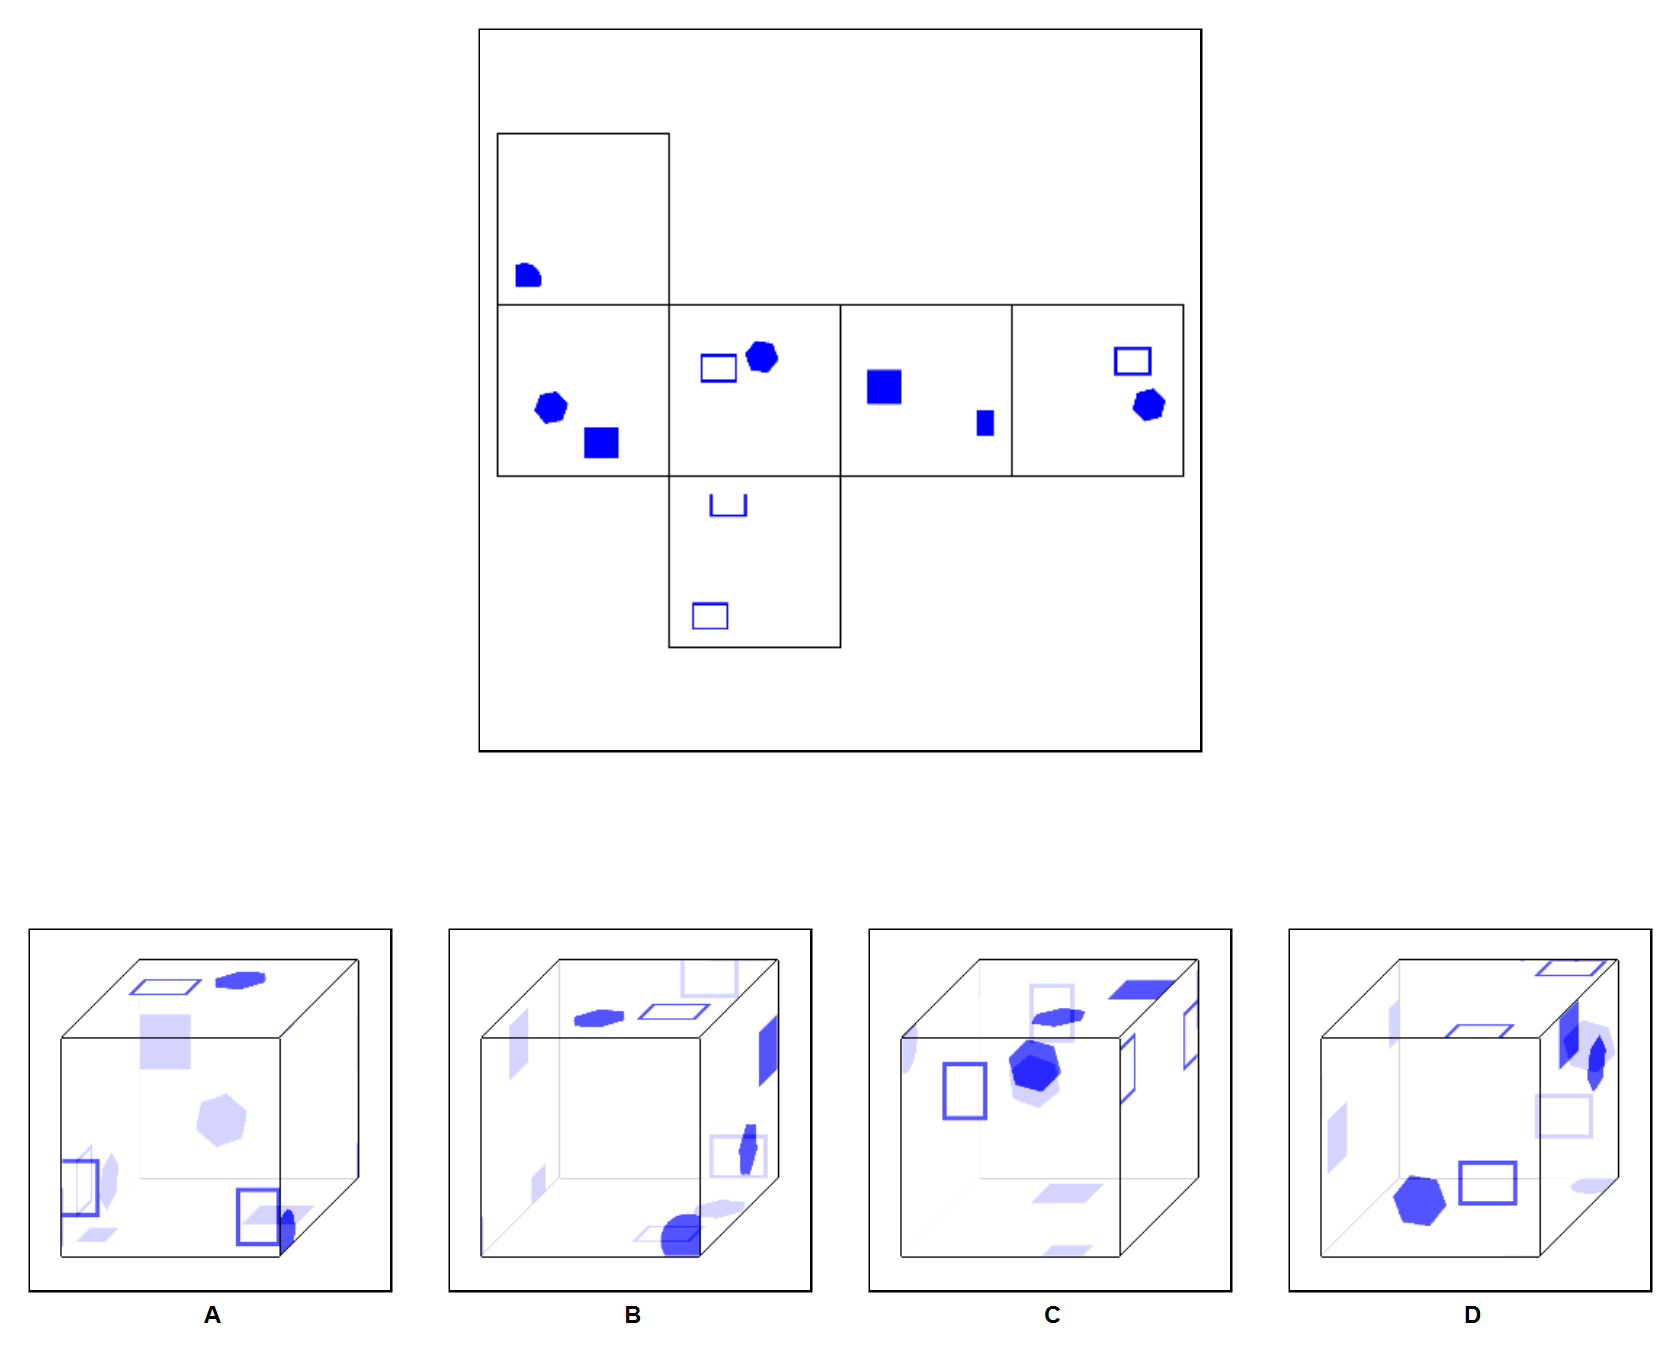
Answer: A